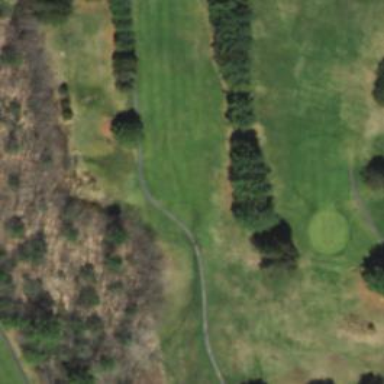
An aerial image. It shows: Area of rough grass used for golf.